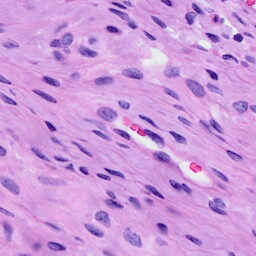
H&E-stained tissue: Cervix